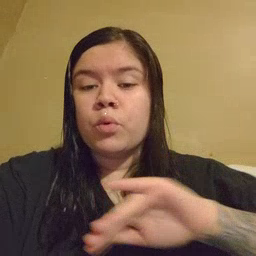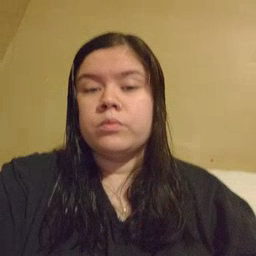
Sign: pool